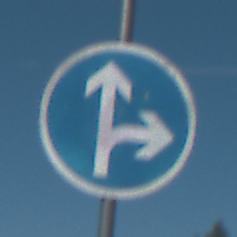
Verkehrszeichen: VorgeschriebeneFahrtrichtungGeradeausOderRechts
Umgebung: Outdoor, Special
Tageszeit: Midday
Wetter: PartlyCloudy
Licht: Natural
Jahreszeit: NotSpecified
Kontrast: HighContrast